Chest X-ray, AP view. Patient: 59 years old, sex F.
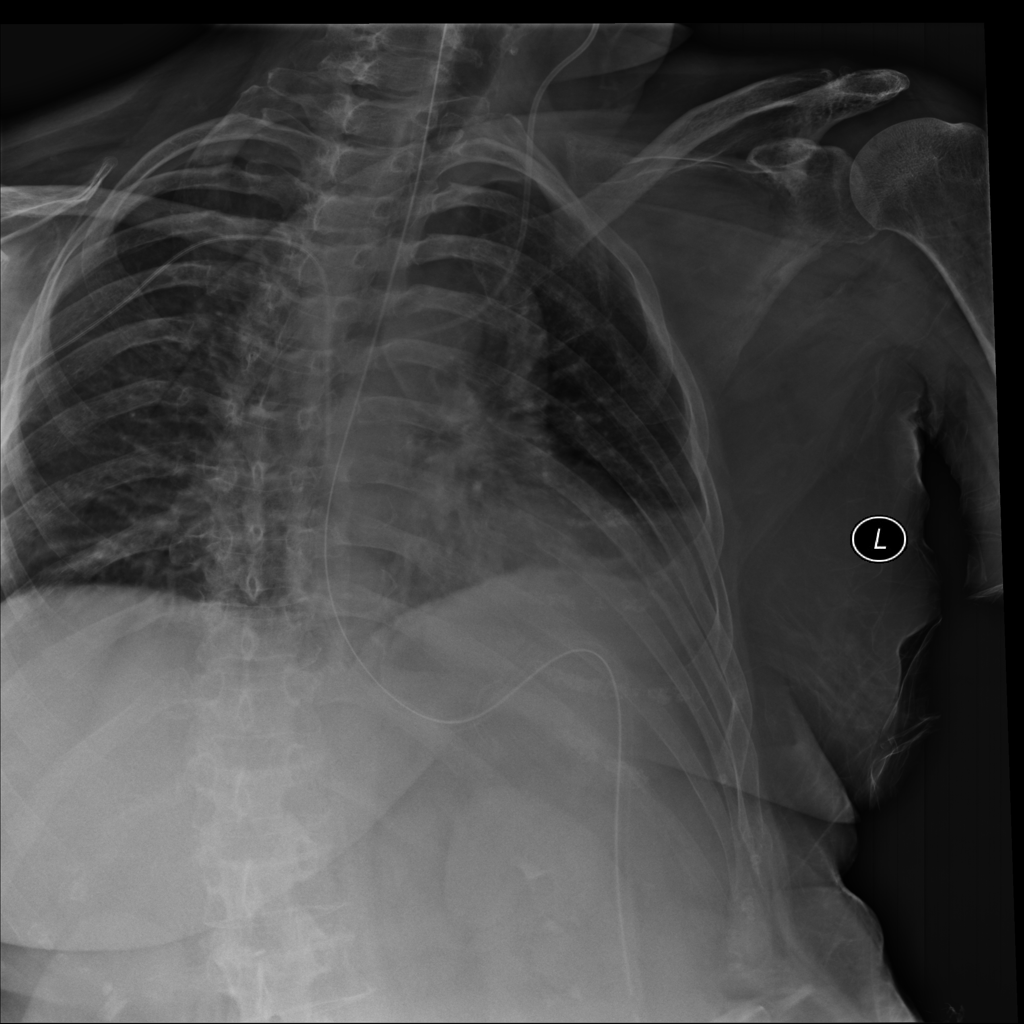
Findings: No Finding